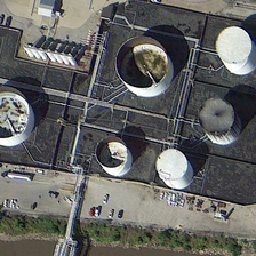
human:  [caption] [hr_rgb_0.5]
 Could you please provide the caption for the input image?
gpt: a little tank have light black roof and two tanks with white roof on the other side .

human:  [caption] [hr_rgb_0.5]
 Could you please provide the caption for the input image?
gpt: six storagetanks by white material round into .

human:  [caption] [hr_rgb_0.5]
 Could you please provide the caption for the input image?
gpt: two big storagetanks and a little storage tank have no roof in side .

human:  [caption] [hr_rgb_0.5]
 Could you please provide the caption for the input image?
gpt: a black land with some tanks surrounded by some pipe .

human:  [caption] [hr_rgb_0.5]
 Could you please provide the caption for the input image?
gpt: several storage tanks are connected to a river with tubes .